Aerial crown-view tile of a tropical tree (Barro Colorado Island, Panama), acquired 20240716:
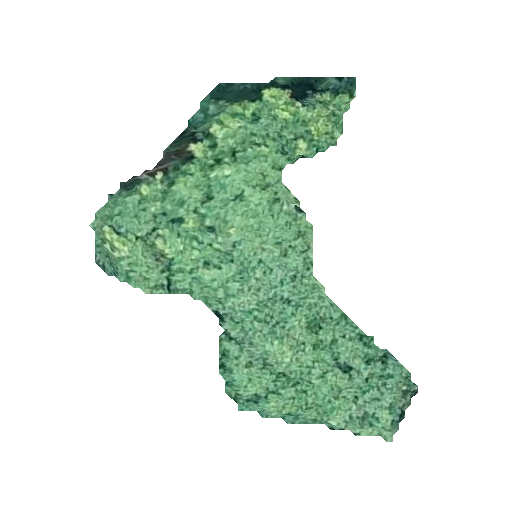
Species: Celtis schippii
GBIF accepted scientific name: Celtis schippii
Crown area: 91.34 m²